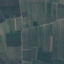
Land use / land cover class: PermanentCrop